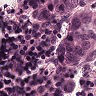
Metastatic tissue present: yes